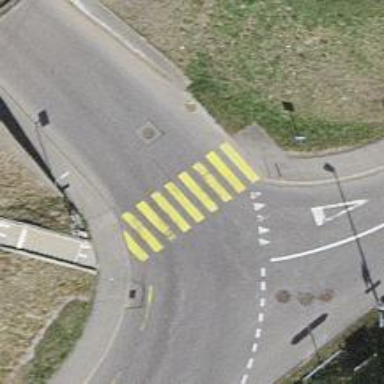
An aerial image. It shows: Uncontrolled crossing on the road.